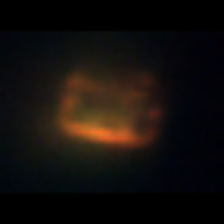
Taxon: Centric
Group: Diatoms